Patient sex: F
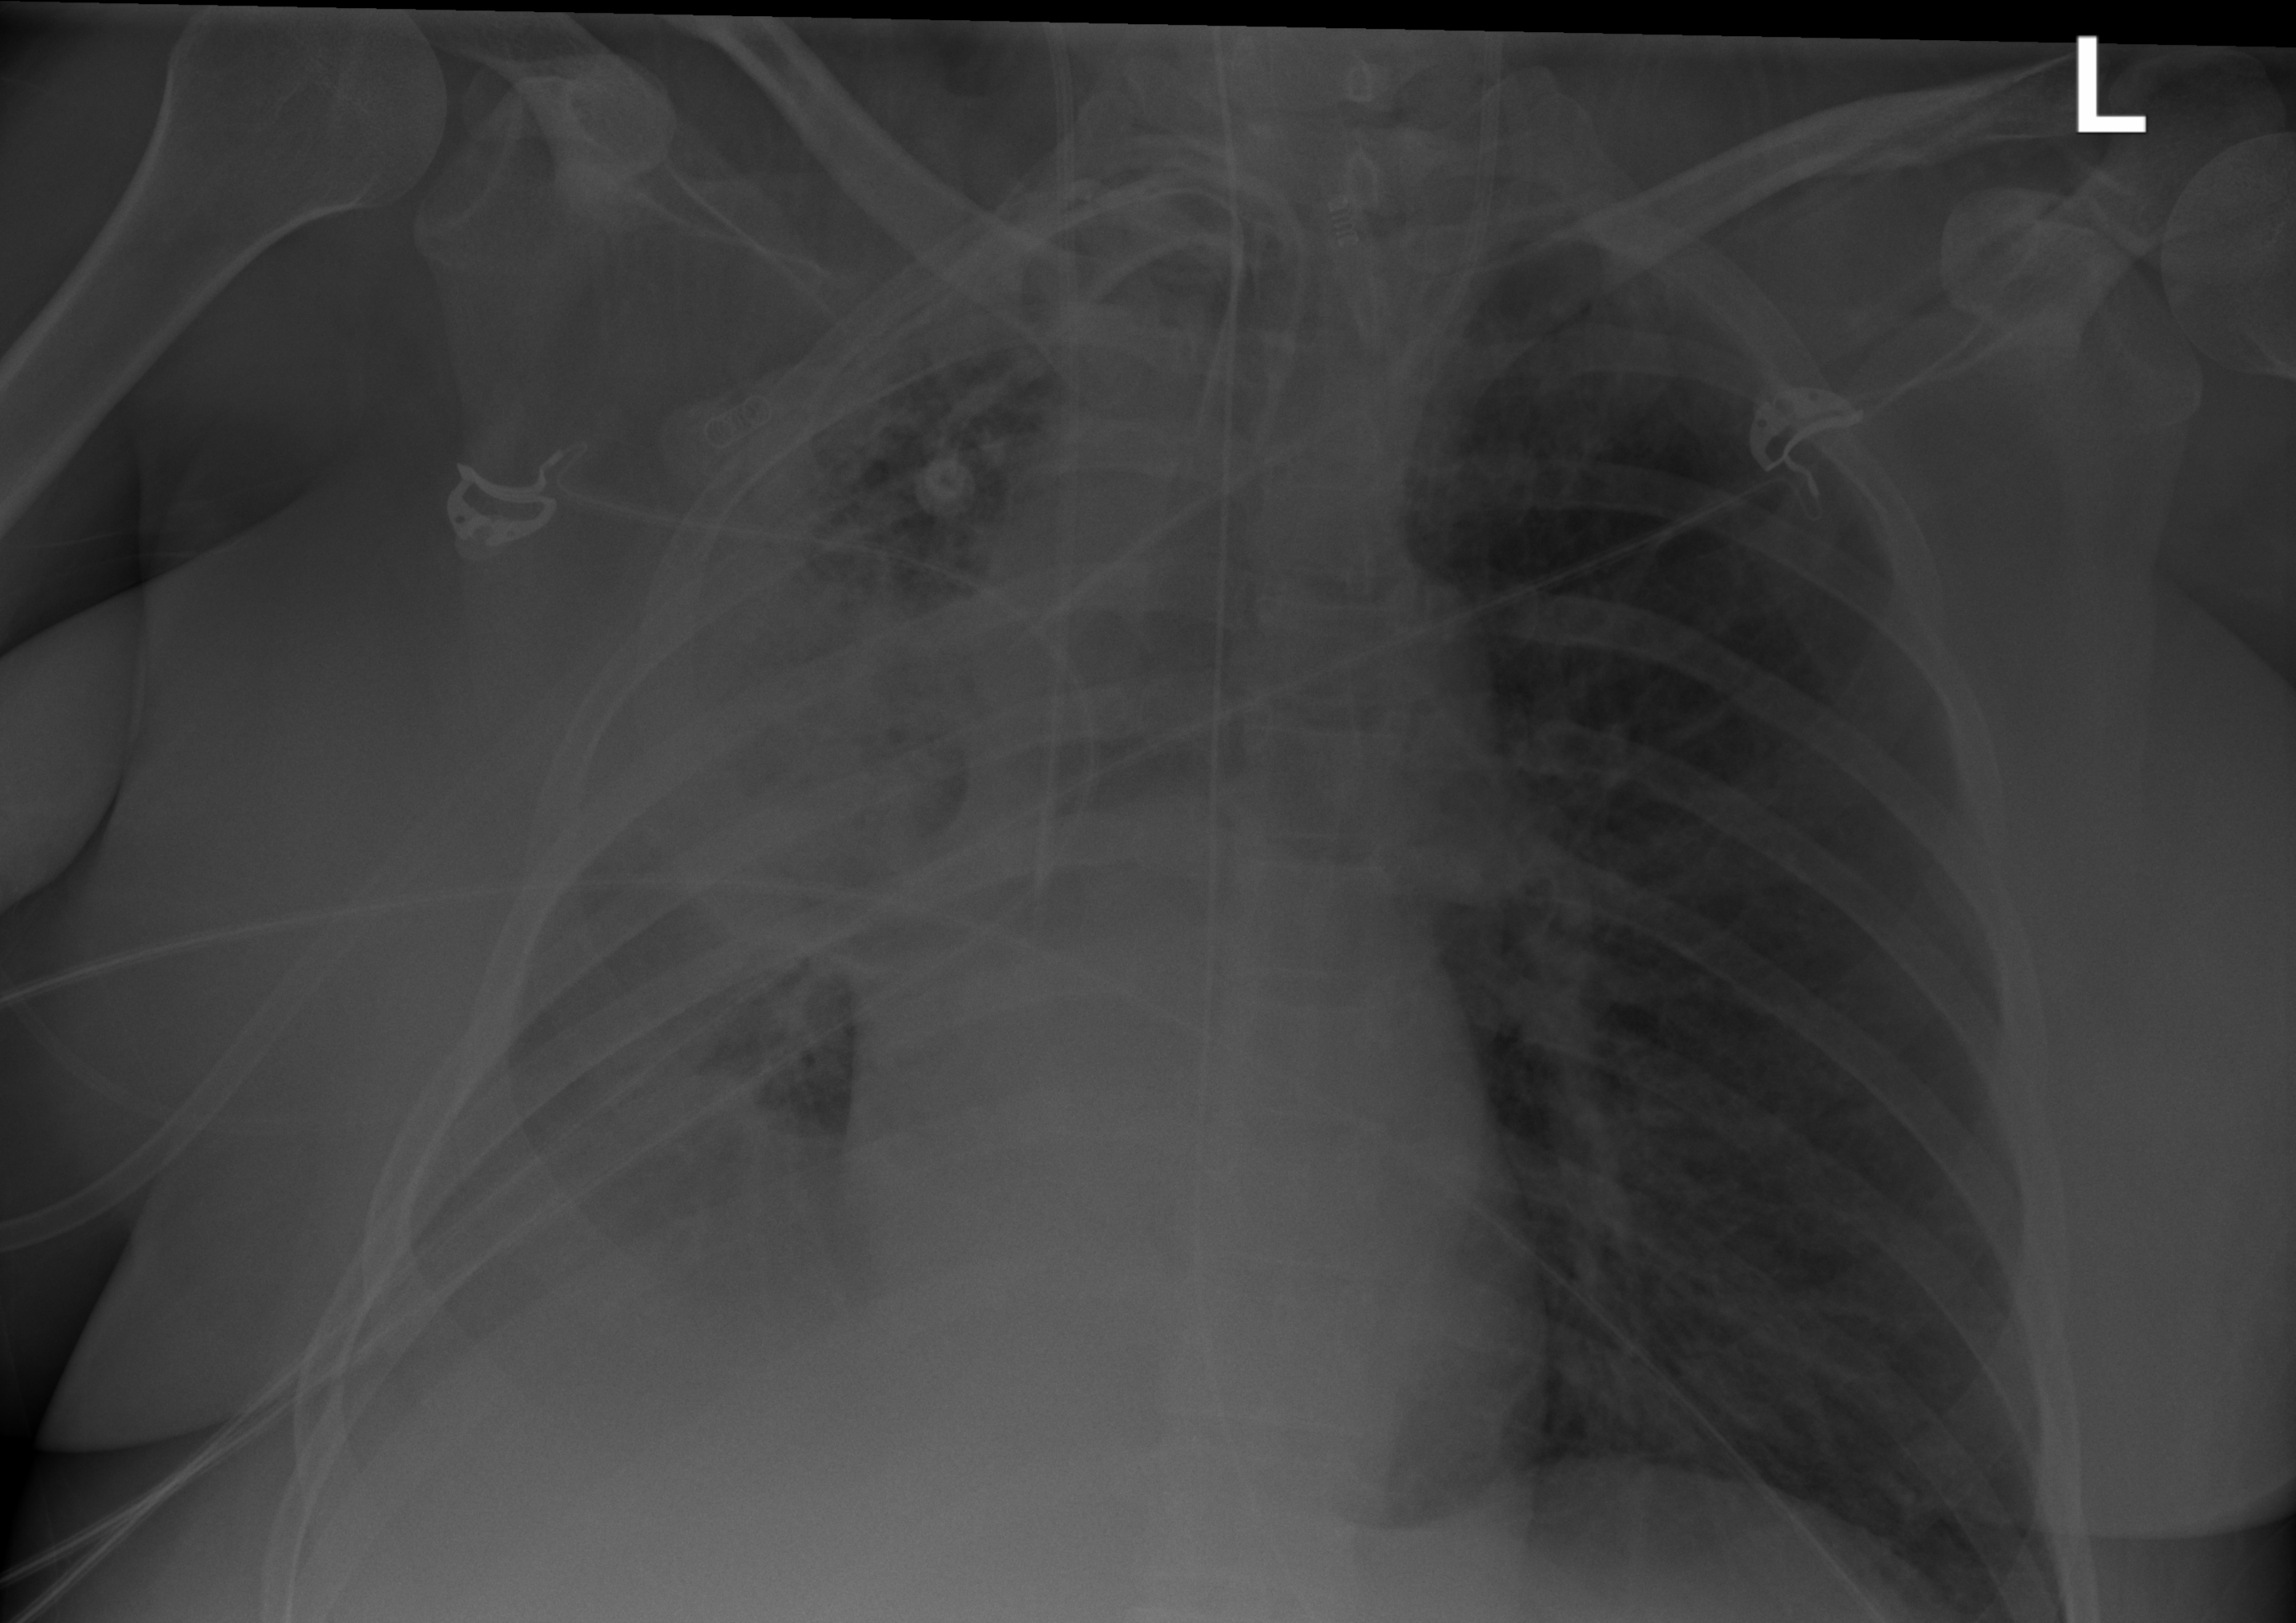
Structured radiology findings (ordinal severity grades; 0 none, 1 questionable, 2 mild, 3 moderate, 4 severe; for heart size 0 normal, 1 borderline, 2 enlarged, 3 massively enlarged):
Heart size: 0
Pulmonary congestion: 0
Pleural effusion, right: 2
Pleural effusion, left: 0
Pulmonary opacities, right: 3
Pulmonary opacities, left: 0
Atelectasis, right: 3
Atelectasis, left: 0